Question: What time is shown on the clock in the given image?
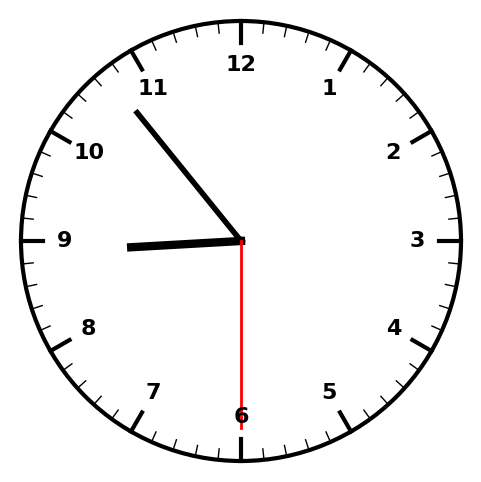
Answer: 08:53:30